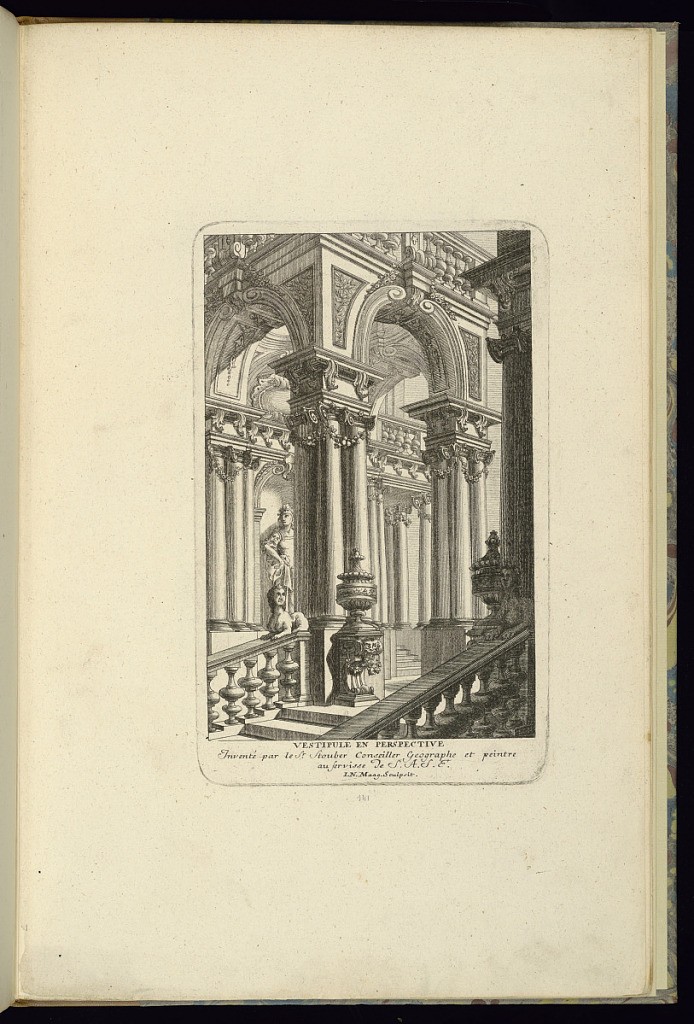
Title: Vestibule en Perspective
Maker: Johann Nepomuk Maag, German, 1724? – 1800
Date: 18th century
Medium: Etching and engraving on off-white laid paper
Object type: Print
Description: Perspective view of an interior stairwell.